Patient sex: F
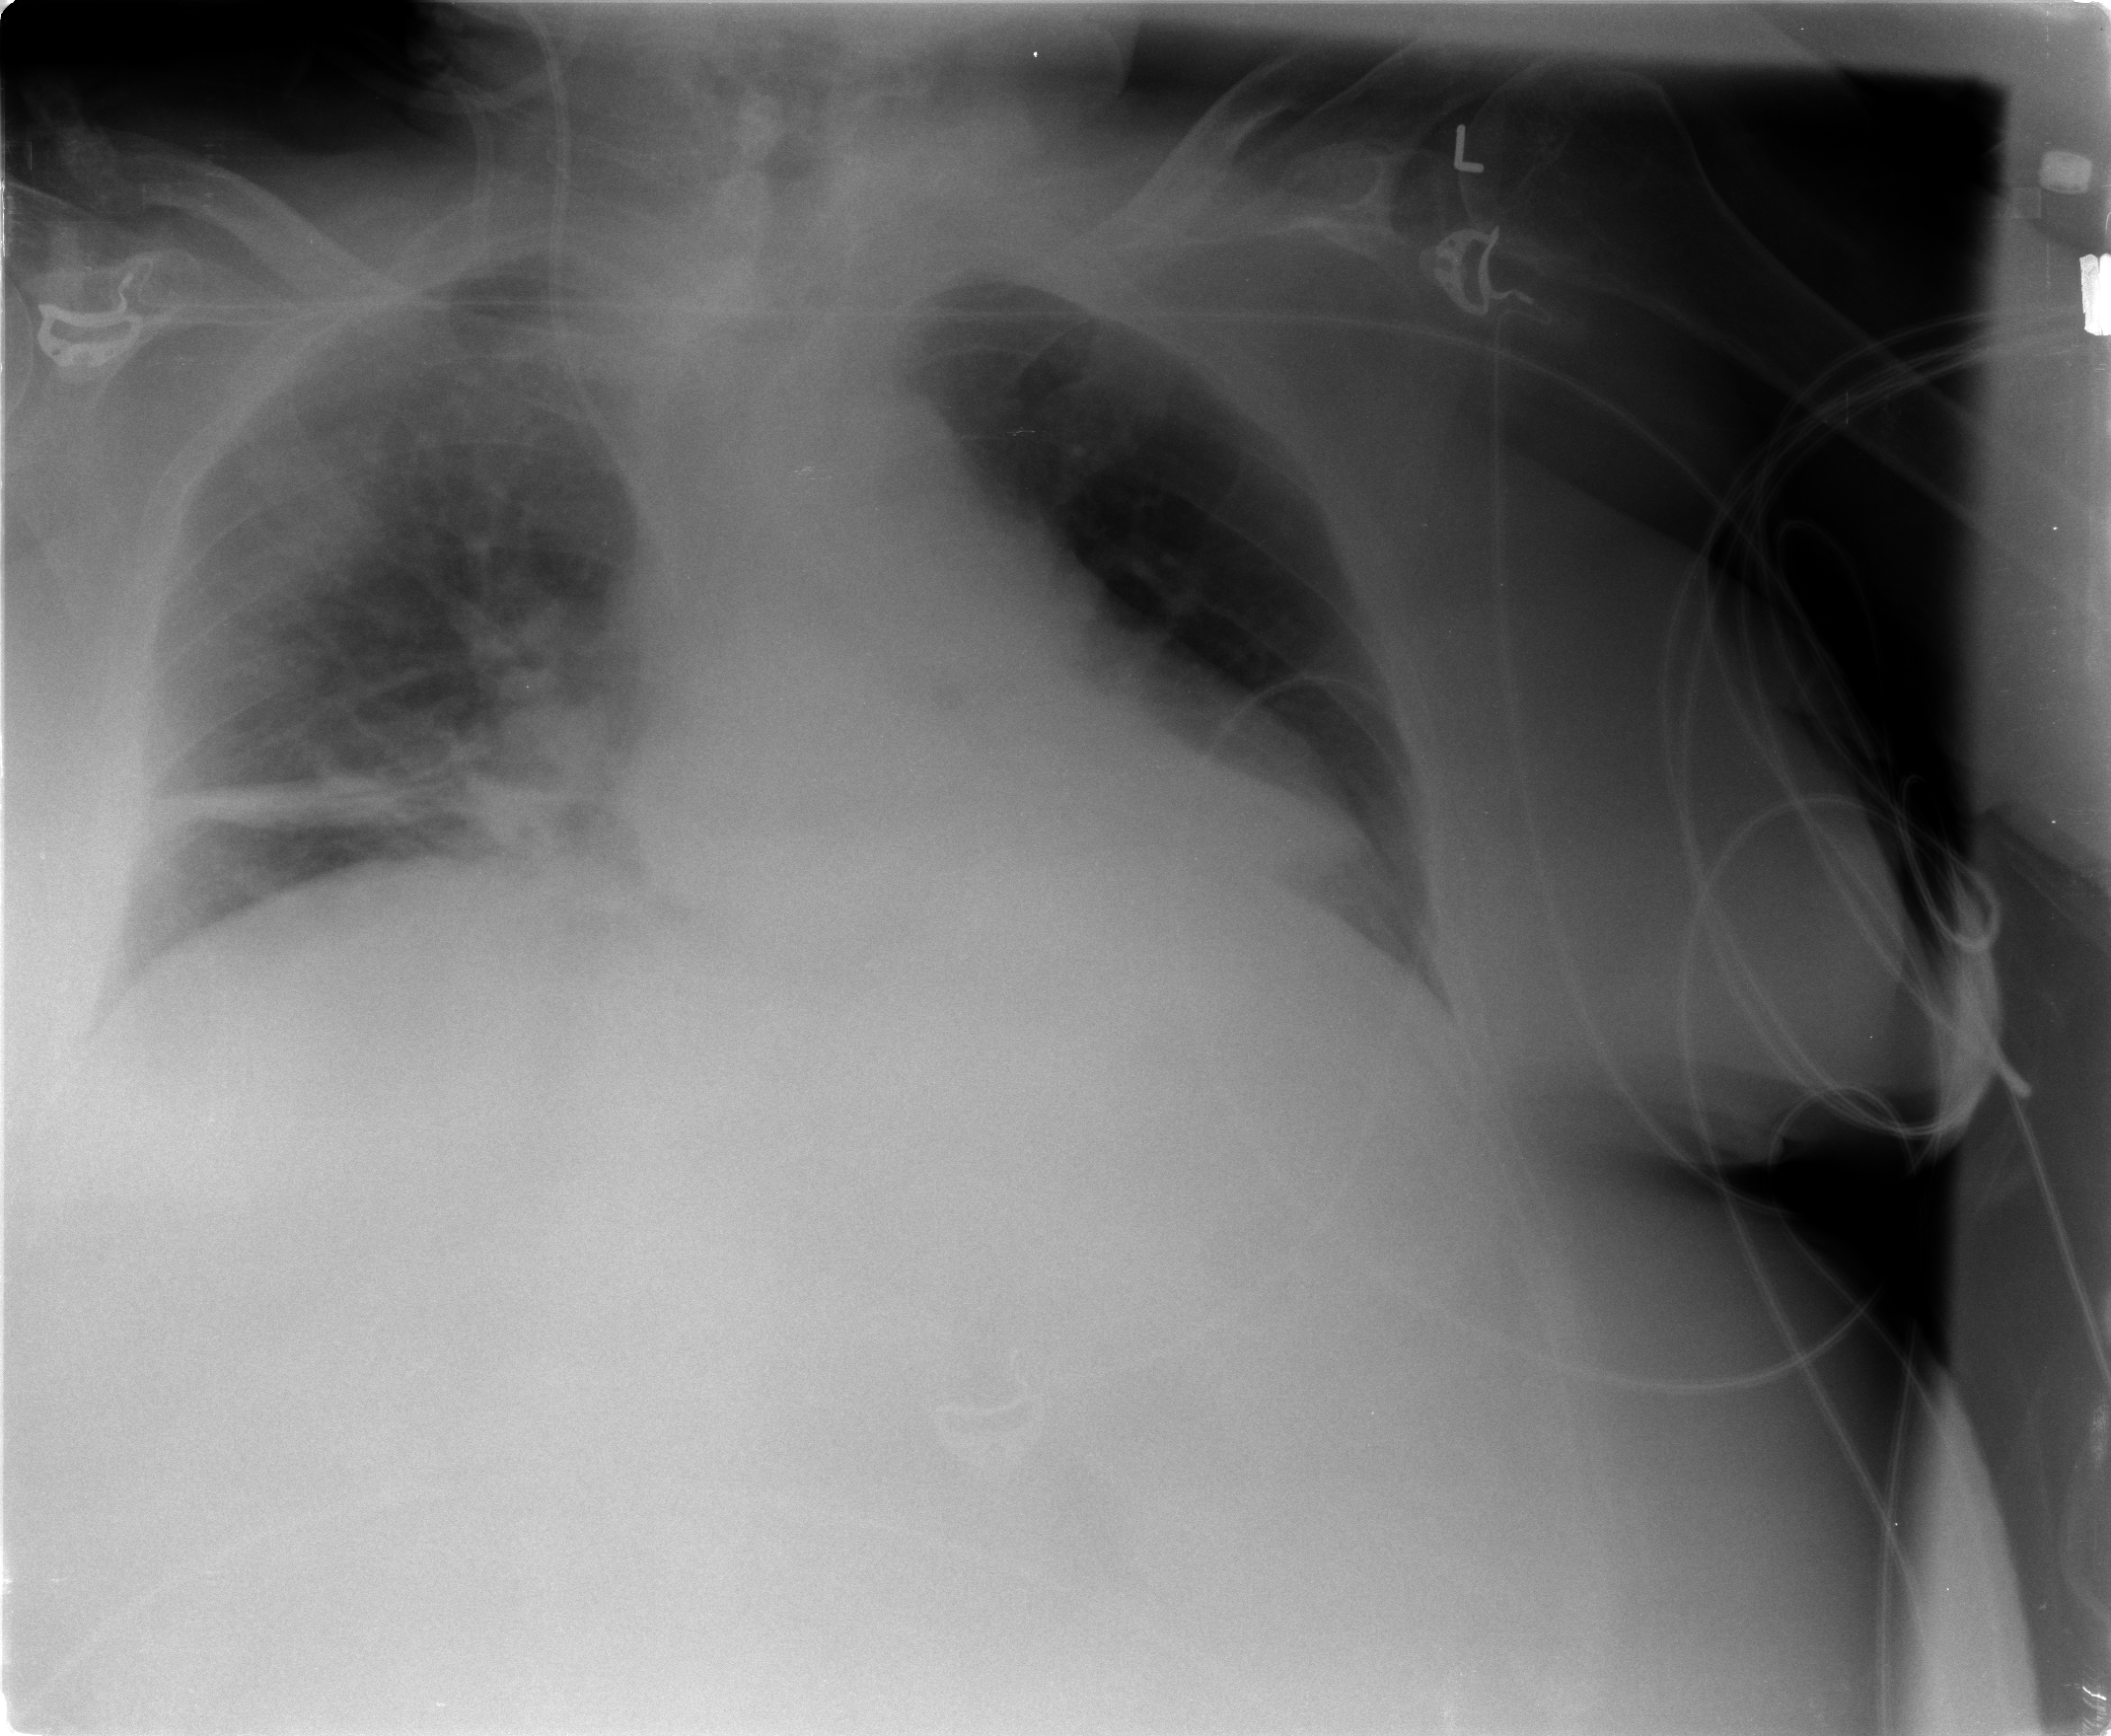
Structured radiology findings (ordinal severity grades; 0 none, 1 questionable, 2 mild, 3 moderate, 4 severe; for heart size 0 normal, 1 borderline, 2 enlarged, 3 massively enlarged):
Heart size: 2
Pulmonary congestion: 2
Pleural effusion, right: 0
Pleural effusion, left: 0
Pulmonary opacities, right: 2
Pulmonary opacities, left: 0
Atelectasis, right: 3
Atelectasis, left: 2